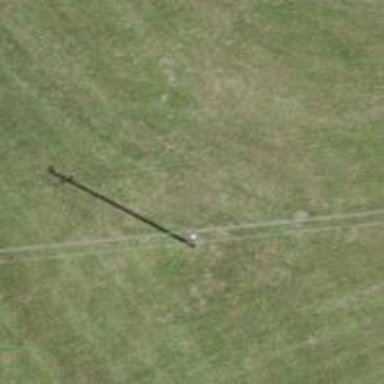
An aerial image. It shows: Utility pole in the area.